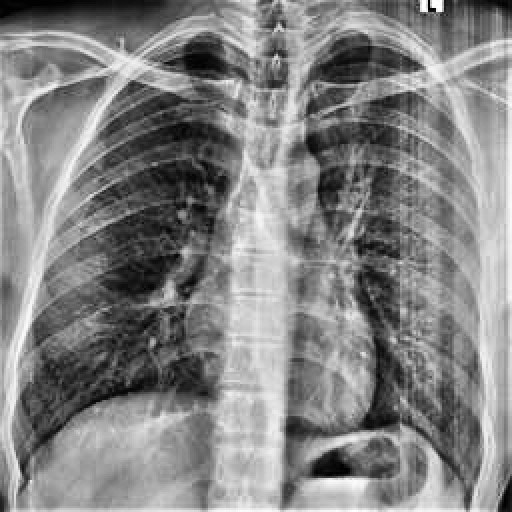
Finding: NORMAL